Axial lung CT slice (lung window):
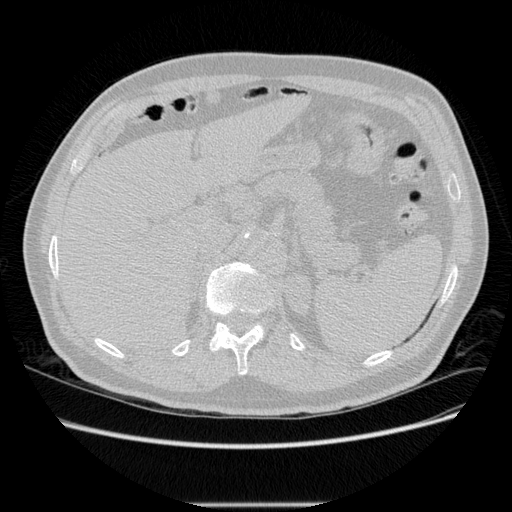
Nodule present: no